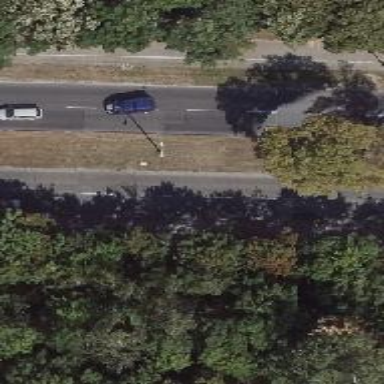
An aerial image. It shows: Beautiful avenue lined with deciduous broadleaved trees.